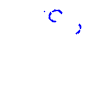
Particle: proton